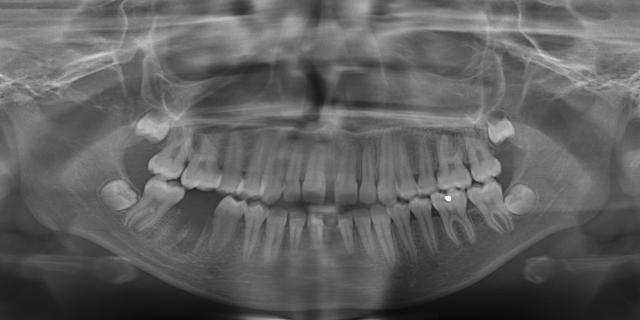
adult